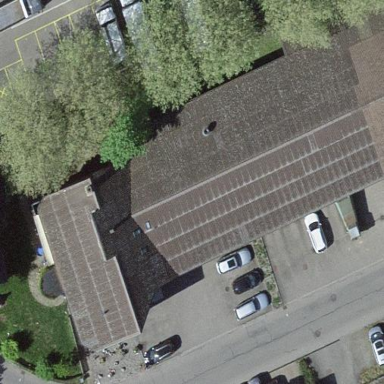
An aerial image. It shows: Building.